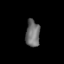
Tissue: lung
Cell type: Epithelial cells
Senescence score: 0.1973
Nuclear area (px): 369
Mean DAPI intensity: 111.482